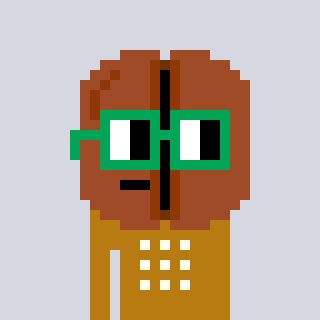
a pixel art character with square green glasses, a coffeebean-shaped head and a gold-colored body on a cool background